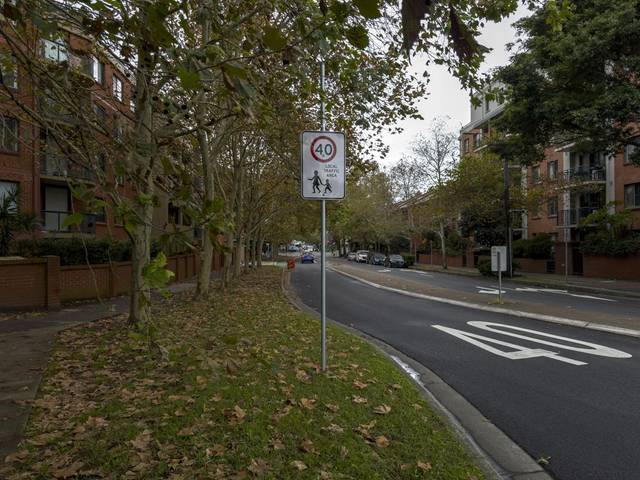
Region: Australia
Coordinates: -33.907, 151.187